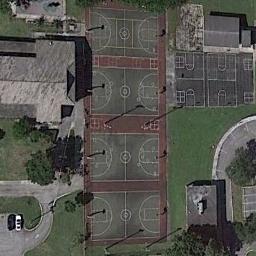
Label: basketball_court